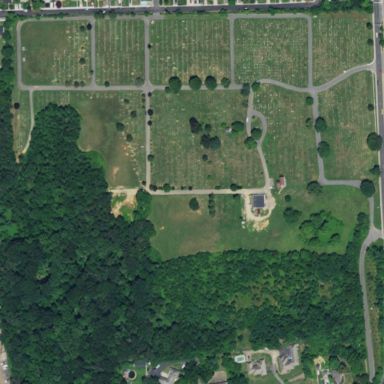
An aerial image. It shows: Cemetery.